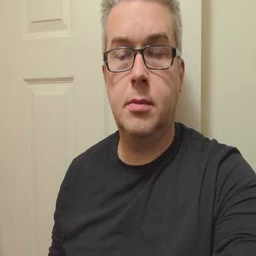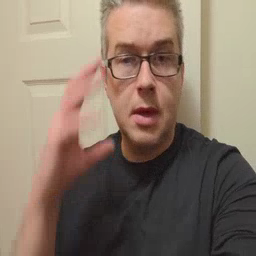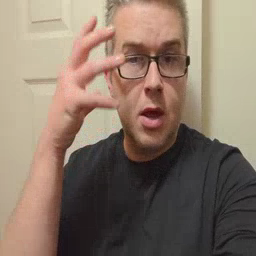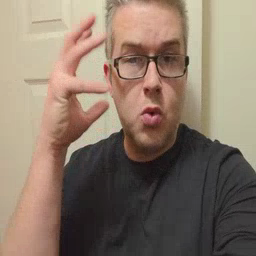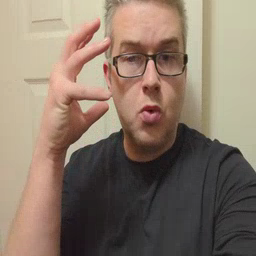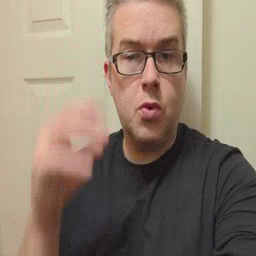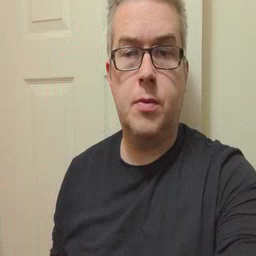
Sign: radio